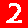
Digit: 2